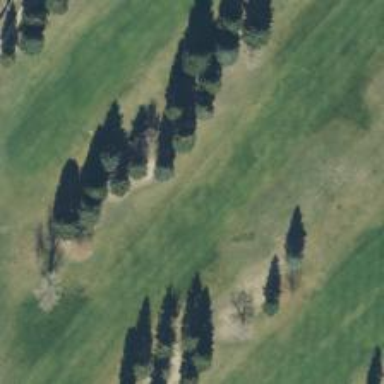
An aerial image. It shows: View of golf hole.